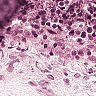
Metastatic tissue present: no